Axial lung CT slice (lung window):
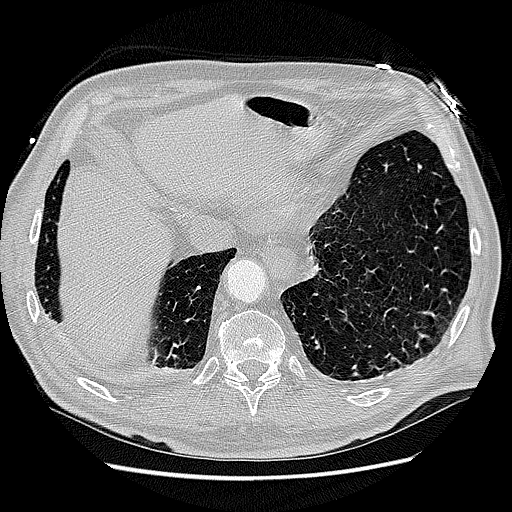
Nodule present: no